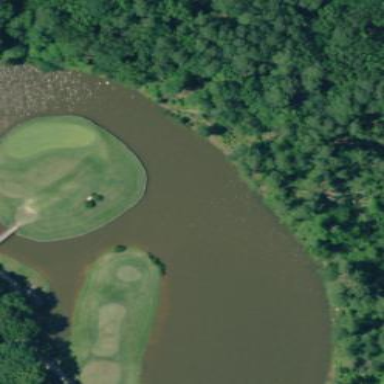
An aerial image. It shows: Water hazard in golf course. The hazard is natural water feature.